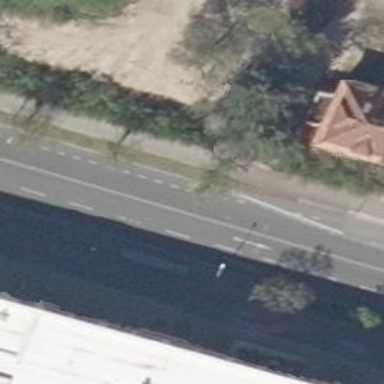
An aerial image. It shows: Secondary road with lane designated for cycling on the left side. The road surface is asphalt.